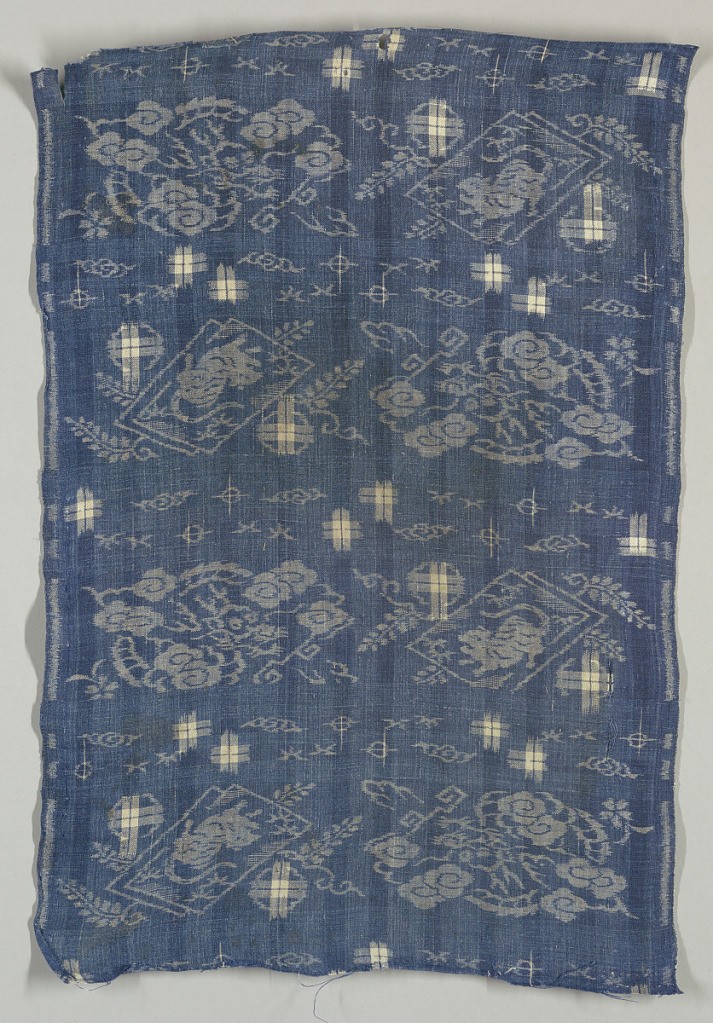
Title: Textile
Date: early 19th century
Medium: hemp Technique: tied resist patterning in warp and weft (double ikat) on plain weave
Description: Medium-scale repeat of curling dragon in clouds alternating with prancing animal in diamond frame superimposed on a curving branch with flowers. Scattered plaid crosses in double ikat. In white reserved on blue ground.